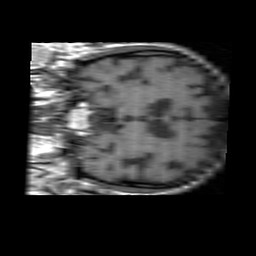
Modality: T1w
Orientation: coronal
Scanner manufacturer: siemens
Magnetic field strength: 1.5 T
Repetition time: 0.58 s
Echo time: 0.012 s